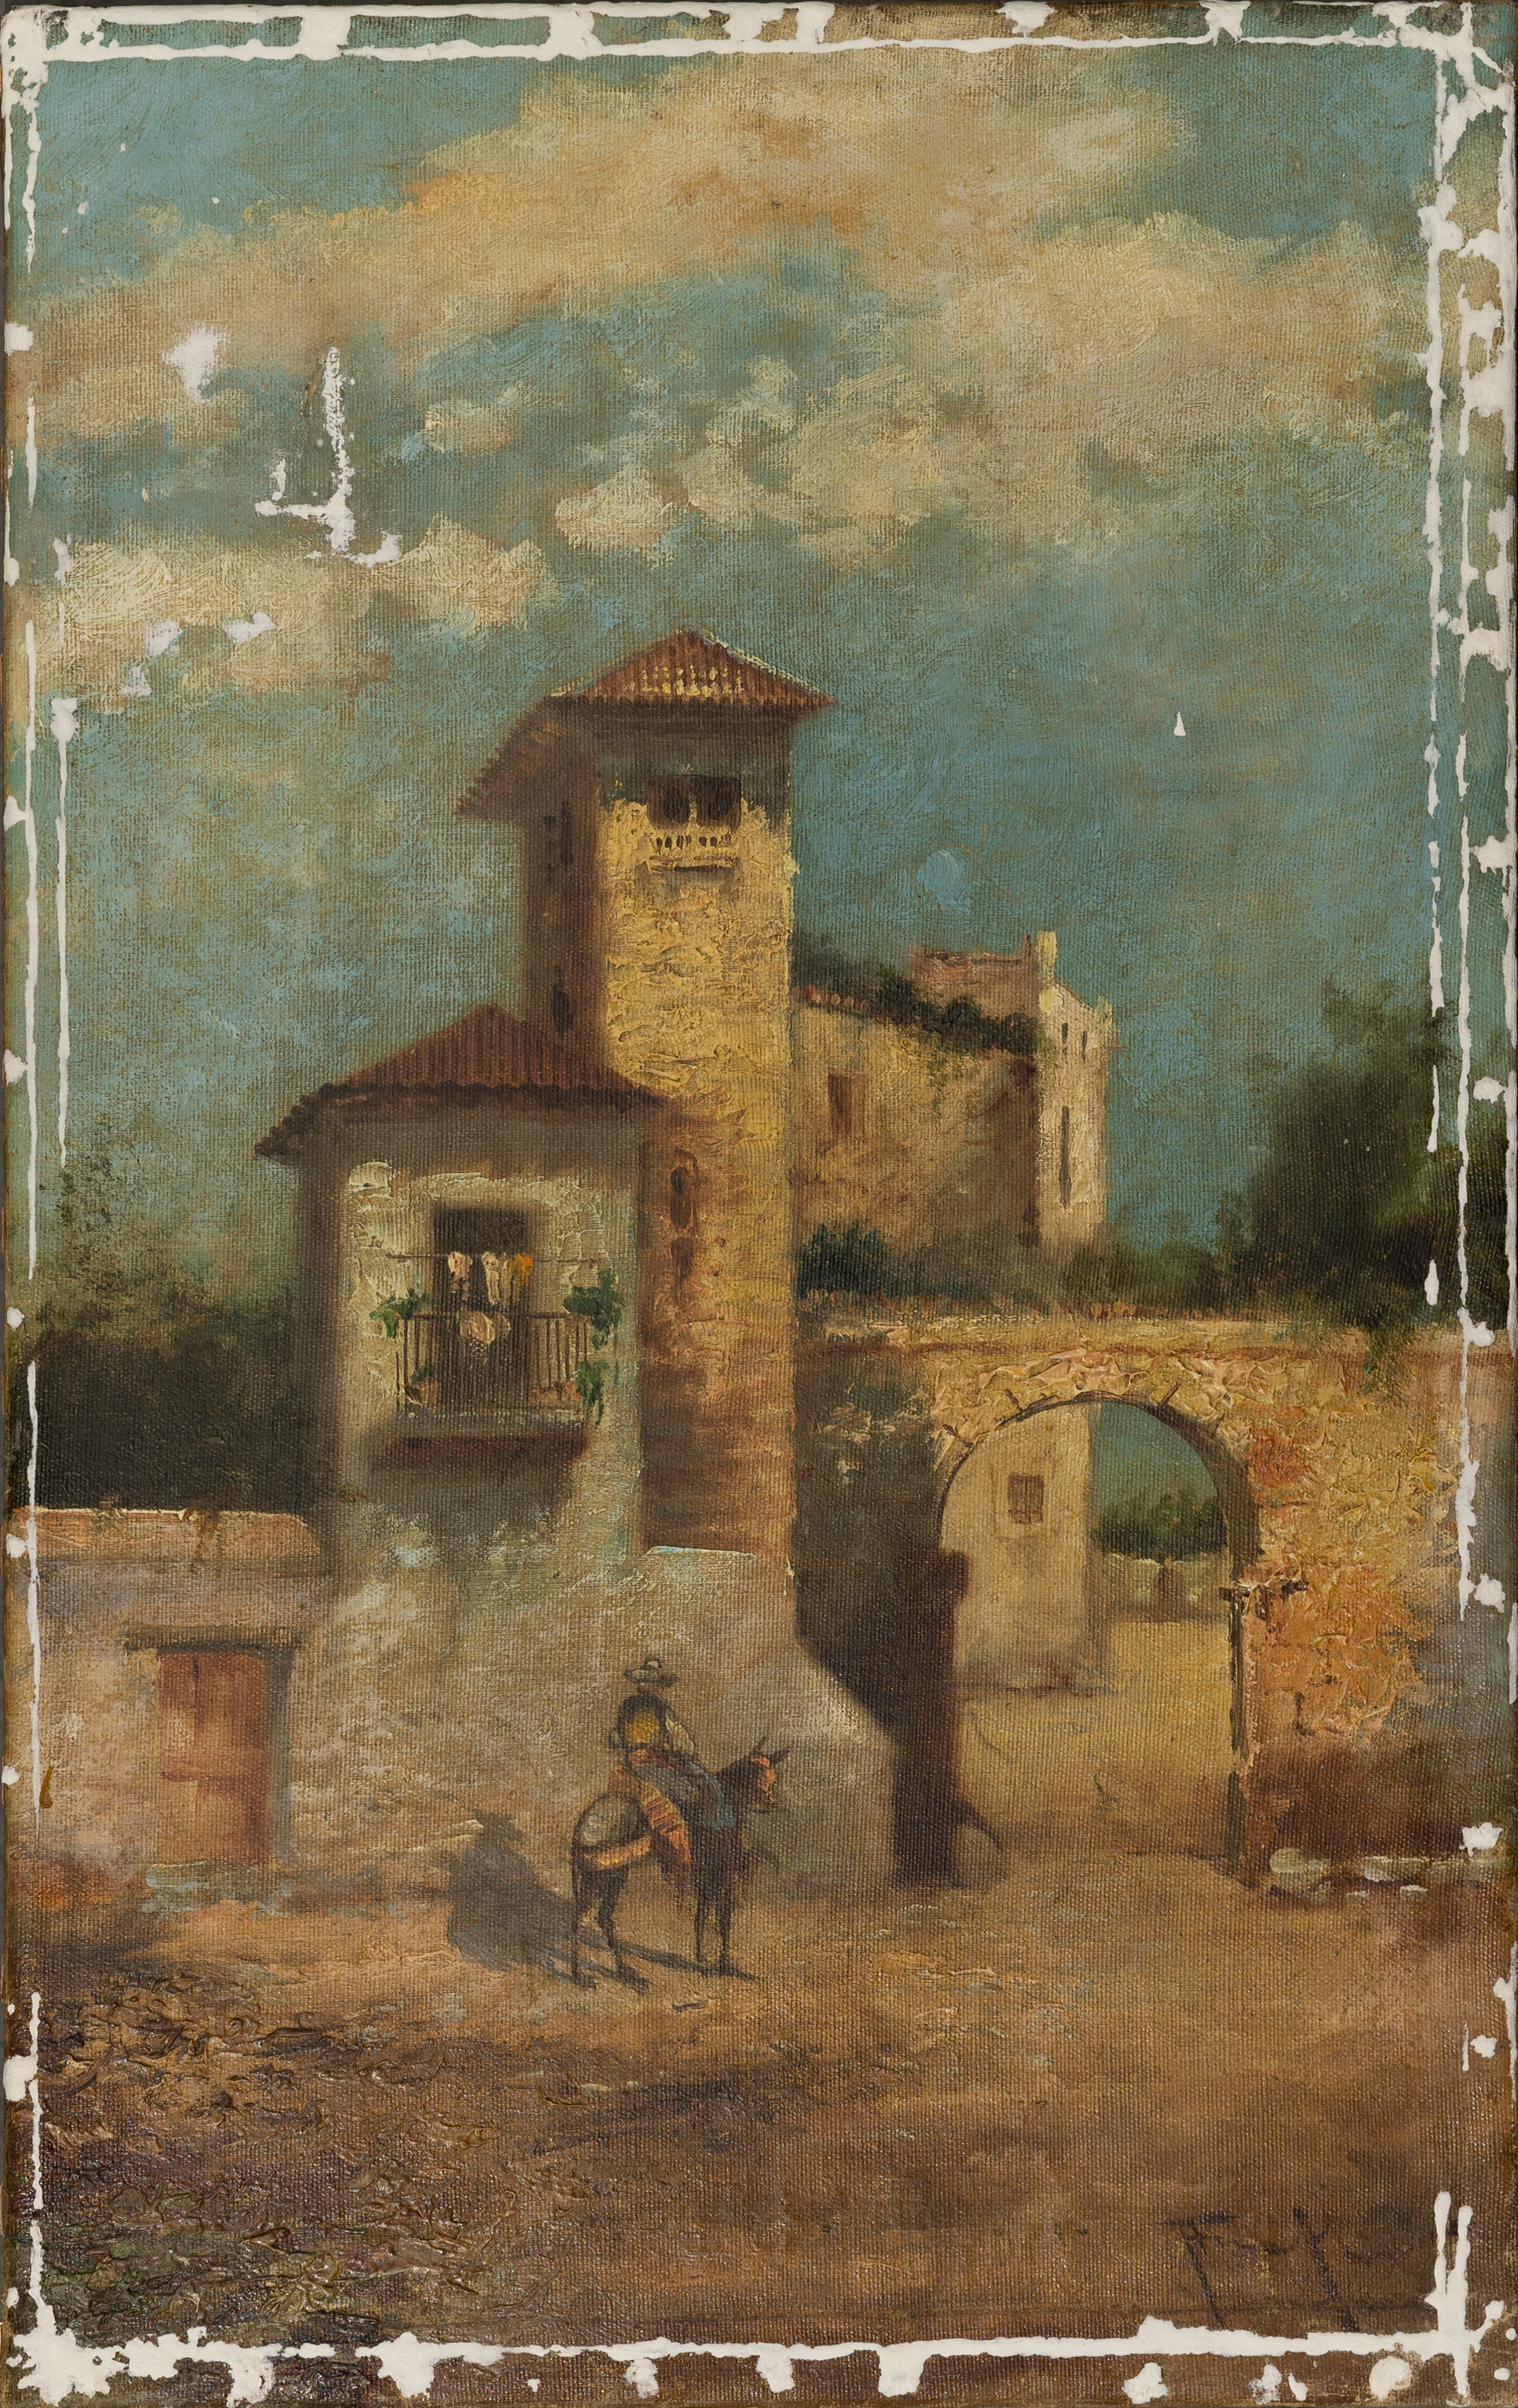
Damage type annotated: stucco filler